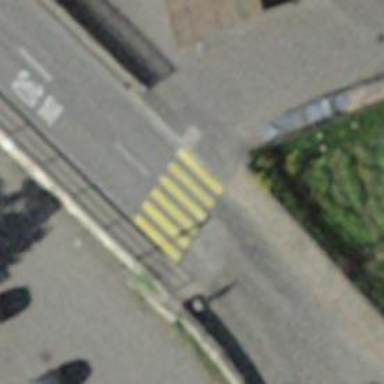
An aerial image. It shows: Uncontrolled zebra crossing on the road.